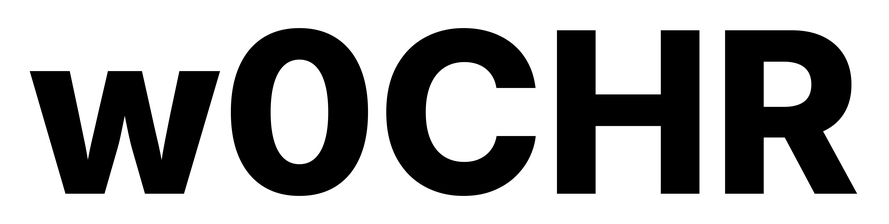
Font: Inter_ExtraBold